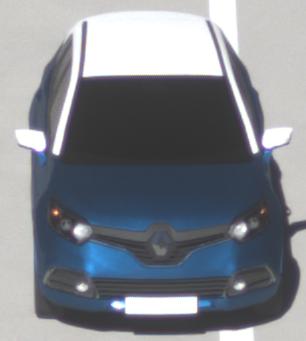
Make: Renault
Model: Captur ENERGY TCe 90
Detailed model: Captur (I)
Model produced from: 2013/06
Model produced until: 2015/05
Doors: 5
Color: blue
Road condition: wet road
Daytime: morning or afternoon
Contrast: high contrast